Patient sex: M
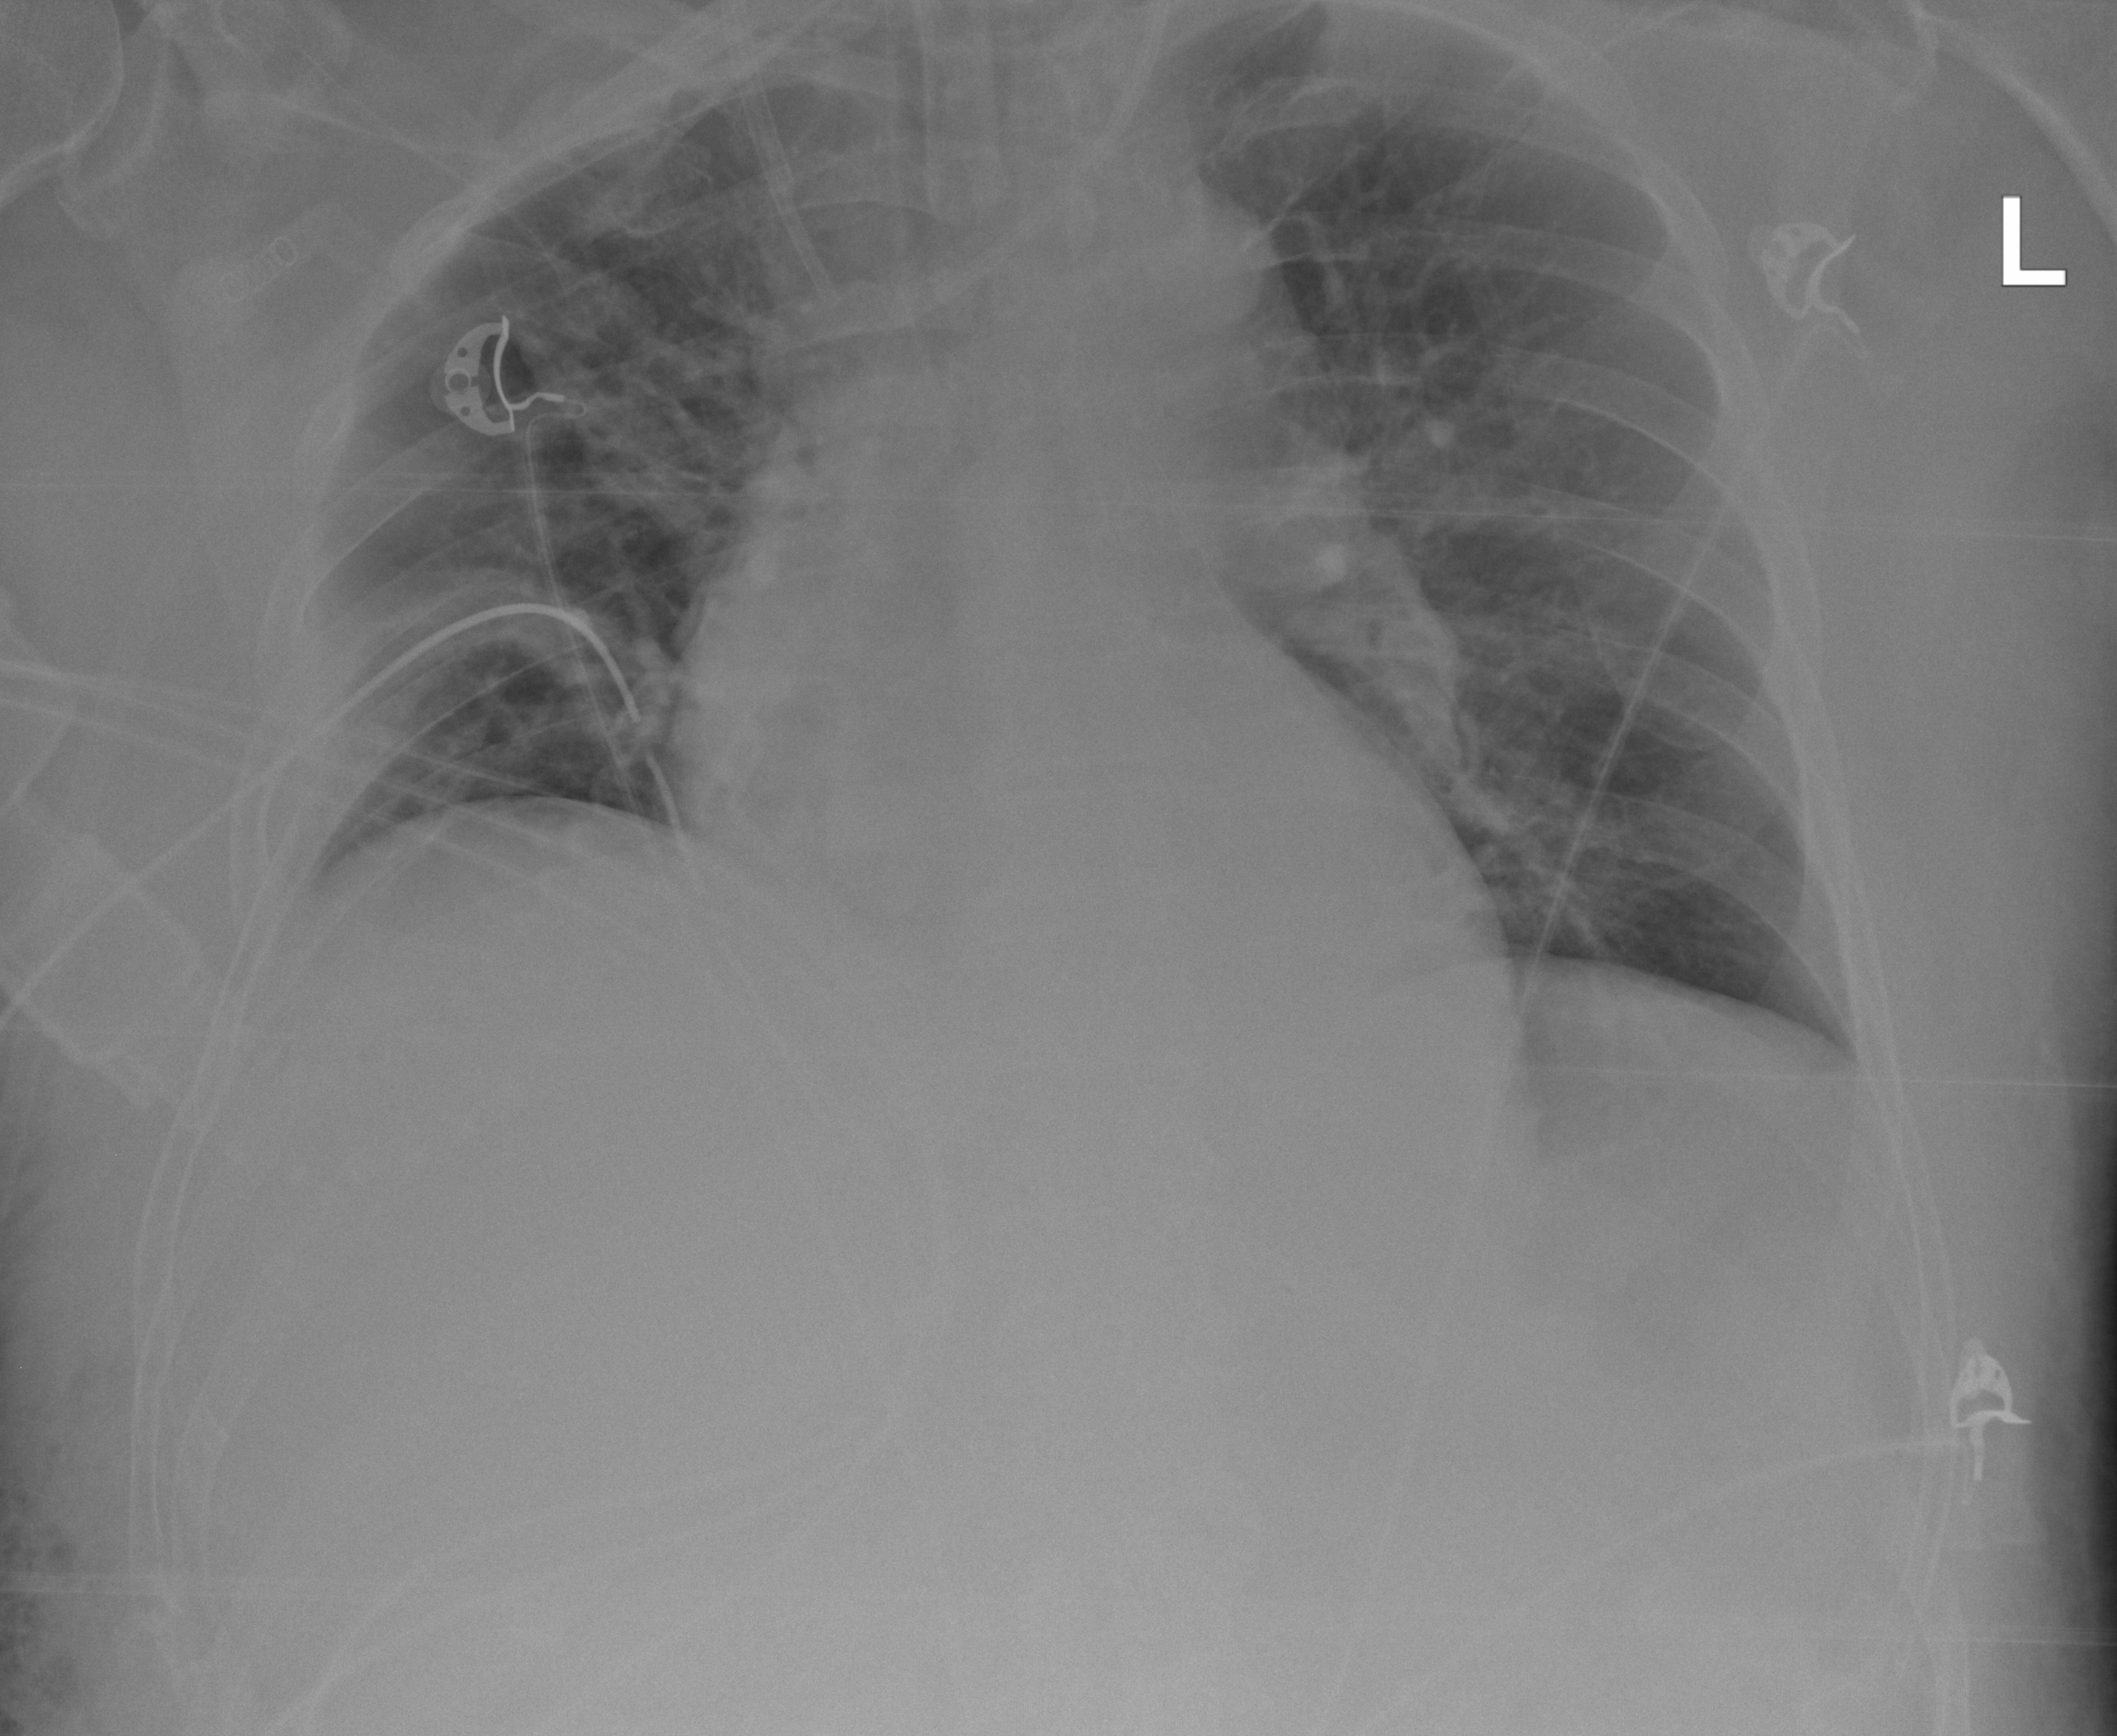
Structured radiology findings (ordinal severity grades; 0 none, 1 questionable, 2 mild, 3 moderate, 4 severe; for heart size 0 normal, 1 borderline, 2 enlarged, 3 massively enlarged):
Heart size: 2
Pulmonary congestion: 0
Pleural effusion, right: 0
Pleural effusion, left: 0
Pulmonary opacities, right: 0
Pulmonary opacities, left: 1
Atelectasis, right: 2
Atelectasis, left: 2